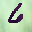
Label: 6